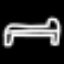
Label: bed